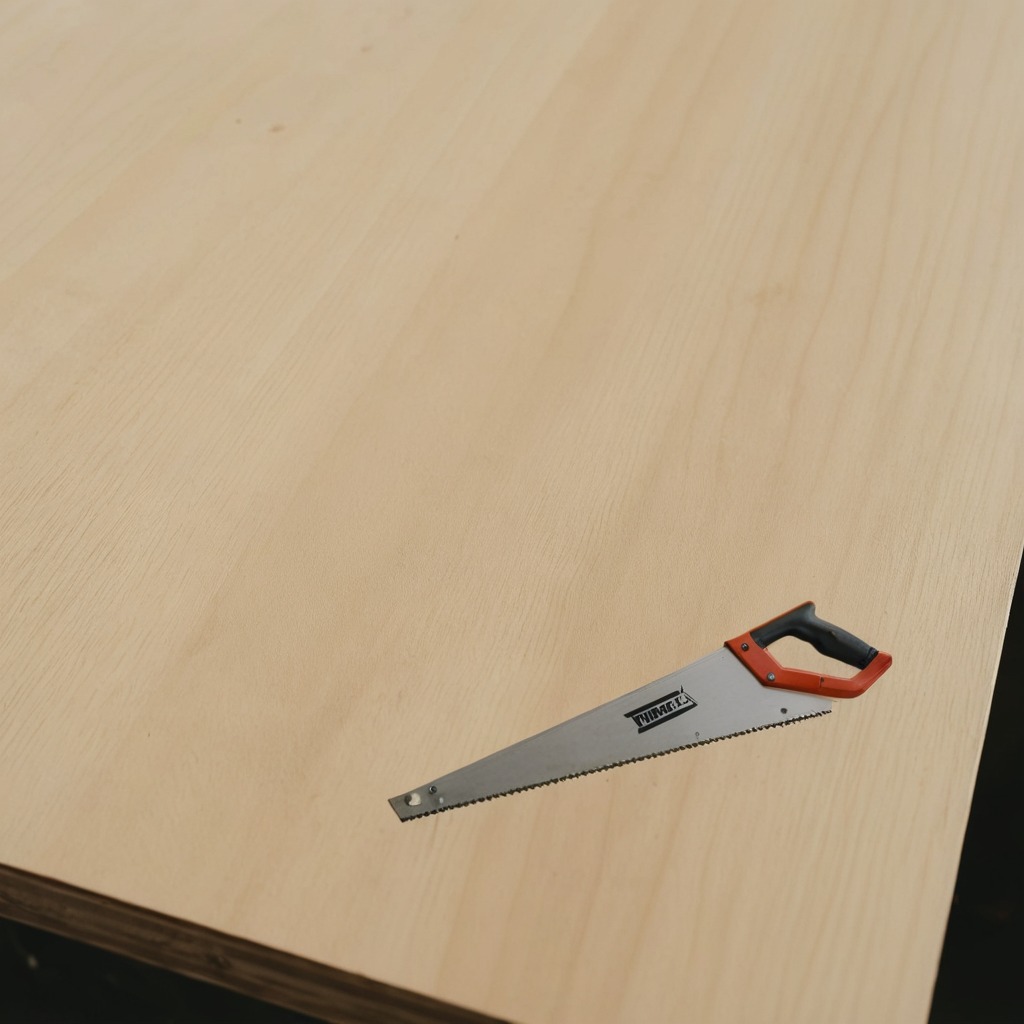
A metal saw is lying on the plywood surface.